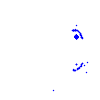
Particle: electron